Field crop: maize
Growth stage: 2
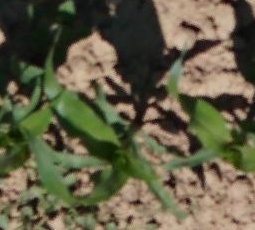
Species: maize